Question: I want to put the propriety of the accordion plugin on "", but I don't find the code which is responsible of doing that.
Thanks :)
there is a screenshot :

I want to set the yellow border on "border:none".
And I have another problem, which is that when I select one of the radio buttons I can't change my choice and select another one, like if other ones are disabled.
Have you Any Idea ?
Thks :)
'''
<script type="text/javascript">
$(function(){
// Accordion
$("#accordion").accordion({
autoHeight: false,
navigation: true,
header: "h3" });
});
</script>
<form id="accordion" action="commande_chequier_succes.html" method="post">
<div class="prelevement_auto">
<h3 class="prelevement_auto_p">
<input type="radio" name="paiement" /><strong>Prelevement automatique</strong>
</h3>
<div class="target1">
<p class="xx">J'autorise le prelevement sur mon compte bancaire :<br/><strong>XXXXXXX XXXXXXX XXXX XX</strong></p>
<p>
<input class="target_submit" name="prelevement_auto_submit" type="submit" value="COMMANDER" />
</p>
</div>
</div>
<div class="cesu">
<h3 class="cesu_p">
<input type="radio" name="paiement" /><strong>CESU</strong>
</h3>
<div class="target3">
<p>
<strong>Frais de traitement 3.90 euros</strong><br/>Pour des raisons de securite, nous vous demandons de nous retourner vos CESU uniquement
par Lettre Recommandee Avec Accuse de Reception (LRAR) a l'adresse suivante :<br/><br/>
France Menage 128 rue de la Boetie 75008 Paris<br/><br/>
N'oubliez pas de cocher la case assurance R3 dans votre LRAR qui vous permettra de vous faire rembourser vos CESU a hauteur de 458 euros maximum.
</p>
<input class="target_submit" type="submit" name="cesu_submit" value="COMMANDER" />
</div>
</div>
</form>
'''
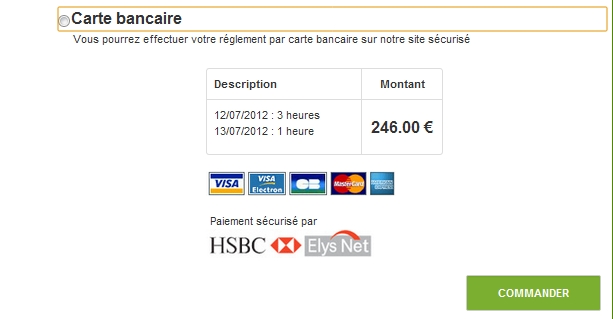
Answer: Add the following style to your page and the border will not appear.
'''
<style>
h3 {
outline:none;
}
</style>
'''
To fix the radio buttons issue, add 'event: "mouseup"' to your accordion JavaScript function.
See <URL>